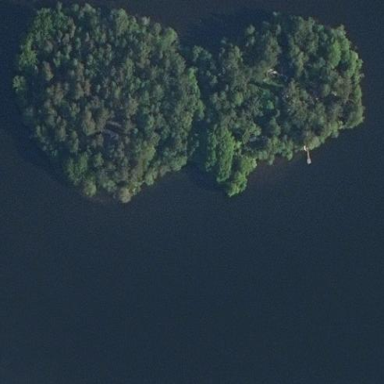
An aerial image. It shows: Islet.